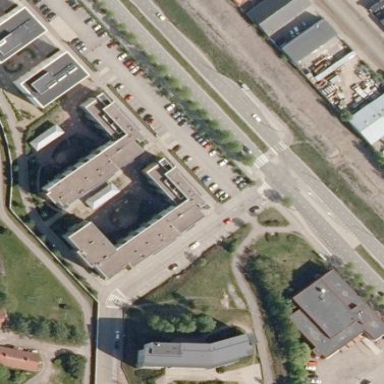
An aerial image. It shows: Horizontal parts of apartment building.